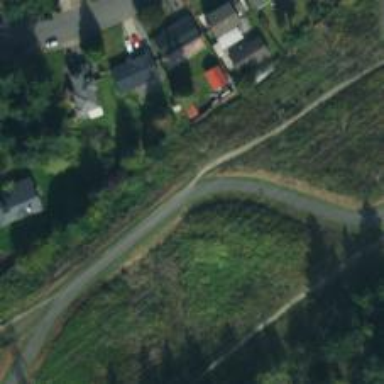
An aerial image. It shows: Asphalt cycleway.